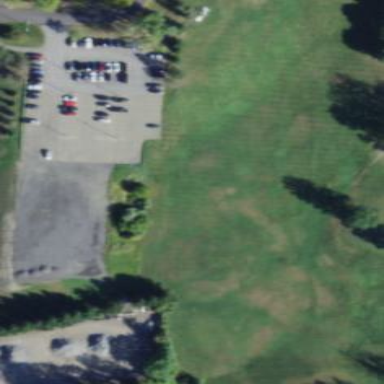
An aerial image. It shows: Grassy area used as driving range for golf.